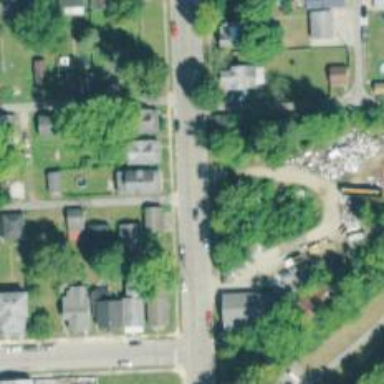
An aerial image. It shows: Alley classified as service road.